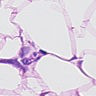
Metastatic tissue present: yes